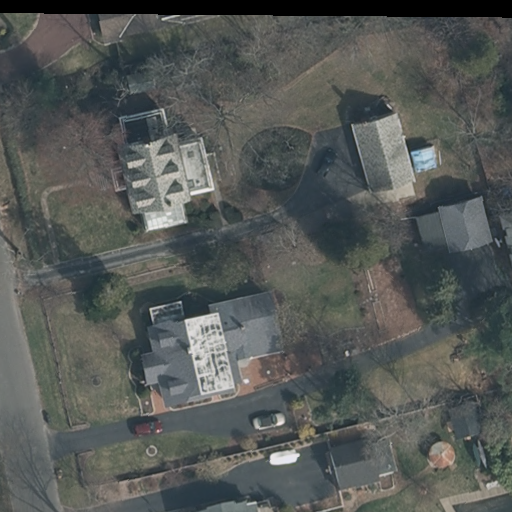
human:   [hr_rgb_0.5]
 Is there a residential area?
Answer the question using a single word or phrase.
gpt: yes

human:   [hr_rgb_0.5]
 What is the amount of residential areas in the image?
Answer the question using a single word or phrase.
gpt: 1

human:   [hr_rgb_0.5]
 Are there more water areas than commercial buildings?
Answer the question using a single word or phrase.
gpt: yes

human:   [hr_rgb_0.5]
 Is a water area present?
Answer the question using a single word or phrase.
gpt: yes

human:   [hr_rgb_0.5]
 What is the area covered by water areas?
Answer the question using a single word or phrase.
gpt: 5m2

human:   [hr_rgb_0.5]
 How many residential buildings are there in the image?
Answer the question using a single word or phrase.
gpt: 5

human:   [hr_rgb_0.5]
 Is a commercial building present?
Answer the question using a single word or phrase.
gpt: no

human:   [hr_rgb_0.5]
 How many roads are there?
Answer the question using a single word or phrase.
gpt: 1

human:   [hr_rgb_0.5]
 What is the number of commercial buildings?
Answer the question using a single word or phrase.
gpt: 0

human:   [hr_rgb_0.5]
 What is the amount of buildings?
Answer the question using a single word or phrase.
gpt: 9

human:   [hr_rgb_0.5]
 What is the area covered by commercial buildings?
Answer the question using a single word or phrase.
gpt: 0m2

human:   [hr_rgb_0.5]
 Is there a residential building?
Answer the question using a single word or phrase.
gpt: yes

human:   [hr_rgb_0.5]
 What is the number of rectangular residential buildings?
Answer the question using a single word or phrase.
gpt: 2

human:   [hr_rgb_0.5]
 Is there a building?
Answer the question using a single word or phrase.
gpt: yes

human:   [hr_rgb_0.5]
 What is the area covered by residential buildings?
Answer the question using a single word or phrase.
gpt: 1272m2

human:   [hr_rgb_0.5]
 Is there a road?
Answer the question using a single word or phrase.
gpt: yes

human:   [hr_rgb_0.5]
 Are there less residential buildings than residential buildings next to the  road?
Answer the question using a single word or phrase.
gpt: no

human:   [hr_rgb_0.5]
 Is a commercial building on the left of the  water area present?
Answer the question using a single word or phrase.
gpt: no

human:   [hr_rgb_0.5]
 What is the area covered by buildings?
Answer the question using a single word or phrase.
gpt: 1601m2

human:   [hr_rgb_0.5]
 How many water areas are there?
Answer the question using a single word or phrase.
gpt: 1

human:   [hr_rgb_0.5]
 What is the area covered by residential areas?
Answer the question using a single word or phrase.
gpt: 10595m2

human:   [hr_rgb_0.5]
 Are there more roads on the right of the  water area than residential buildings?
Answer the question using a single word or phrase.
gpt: no

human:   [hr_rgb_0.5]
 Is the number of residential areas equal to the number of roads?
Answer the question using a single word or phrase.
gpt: yes

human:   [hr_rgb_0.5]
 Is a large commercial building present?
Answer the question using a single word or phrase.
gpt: no

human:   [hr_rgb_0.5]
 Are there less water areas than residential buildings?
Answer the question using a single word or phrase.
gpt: yes

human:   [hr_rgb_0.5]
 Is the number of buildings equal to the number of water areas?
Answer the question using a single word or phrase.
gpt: no

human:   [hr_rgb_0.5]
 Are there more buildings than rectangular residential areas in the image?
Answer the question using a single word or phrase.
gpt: yes

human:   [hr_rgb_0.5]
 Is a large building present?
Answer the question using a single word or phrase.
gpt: no

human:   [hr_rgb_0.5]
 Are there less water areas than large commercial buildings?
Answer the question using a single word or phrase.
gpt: no

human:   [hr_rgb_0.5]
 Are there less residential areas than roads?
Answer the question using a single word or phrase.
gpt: no

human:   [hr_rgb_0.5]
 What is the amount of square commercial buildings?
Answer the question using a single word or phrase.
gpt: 0

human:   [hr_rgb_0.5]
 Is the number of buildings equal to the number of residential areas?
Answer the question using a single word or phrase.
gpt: no

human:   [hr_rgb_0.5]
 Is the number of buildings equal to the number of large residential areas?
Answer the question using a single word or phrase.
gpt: no

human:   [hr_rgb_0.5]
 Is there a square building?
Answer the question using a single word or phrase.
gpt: yes

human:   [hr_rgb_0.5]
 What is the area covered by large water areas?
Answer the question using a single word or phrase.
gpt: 0m2

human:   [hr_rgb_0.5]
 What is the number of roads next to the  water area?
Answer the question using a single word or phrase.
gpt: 1

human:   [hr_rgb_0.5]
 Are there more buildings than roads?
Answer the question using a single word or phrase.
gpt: yes

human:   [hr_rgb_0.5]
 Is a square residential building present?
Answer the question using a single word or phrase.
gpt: no

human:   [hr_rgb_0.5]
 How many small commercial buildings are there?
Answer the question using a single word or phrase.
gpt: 0

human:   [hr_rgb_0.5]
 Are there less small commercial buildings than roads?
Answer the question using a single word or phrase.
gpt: yes

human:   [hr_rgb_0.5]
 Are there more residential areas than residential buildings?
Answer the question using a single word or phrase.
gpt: no

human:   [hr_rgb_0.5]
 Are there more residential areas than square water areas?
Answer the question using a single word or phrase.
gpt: yes

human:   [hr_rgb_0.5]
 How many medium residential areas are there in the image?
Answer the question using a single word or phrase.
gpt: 0

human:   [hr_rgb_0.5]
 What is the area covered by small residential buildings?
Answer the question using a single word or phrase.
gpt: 0m2

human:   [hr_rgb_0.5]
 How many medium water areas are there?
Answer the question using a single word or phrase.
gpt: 0

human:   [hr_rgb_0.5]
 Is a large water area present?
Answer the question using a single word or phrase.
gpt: no

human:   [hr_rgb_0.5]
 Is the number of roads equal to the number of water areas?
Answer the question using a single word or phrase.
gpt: yes

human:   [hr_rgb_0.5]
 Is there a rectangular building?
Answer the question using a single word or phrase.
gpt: yes

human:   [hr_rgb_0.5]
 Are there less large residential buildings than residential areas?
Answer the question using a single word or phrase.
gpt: yes

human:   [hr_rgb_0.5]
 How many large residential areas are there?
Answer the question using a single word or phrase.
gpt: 1

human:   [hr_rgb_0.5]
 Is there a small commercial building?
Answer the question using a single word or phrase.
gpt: no

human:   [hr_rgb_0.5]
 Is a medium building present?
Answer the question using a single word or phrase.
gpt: yes

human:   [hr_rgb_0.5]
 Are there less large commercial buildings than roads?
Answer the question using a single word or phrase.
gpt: yes

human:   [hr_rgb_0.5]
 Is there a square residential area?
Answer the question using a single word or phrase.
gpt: no

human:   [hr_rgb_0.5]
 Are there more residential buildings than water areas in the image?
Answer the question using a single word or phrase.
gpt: yes

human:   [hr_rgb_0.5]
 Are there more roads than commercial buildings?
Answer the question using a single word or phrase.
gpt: yes

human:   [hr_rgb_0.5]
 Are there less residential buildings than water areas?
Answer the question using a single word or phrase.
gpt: no

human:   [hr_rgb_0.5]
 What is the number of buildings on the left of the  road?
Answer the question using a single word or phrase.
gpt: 0

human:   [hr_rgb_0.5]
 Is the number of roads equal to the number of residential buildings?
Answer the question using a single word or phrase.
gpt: no

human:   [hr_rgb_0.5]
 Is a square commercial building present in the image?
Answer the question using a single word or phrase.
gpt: no

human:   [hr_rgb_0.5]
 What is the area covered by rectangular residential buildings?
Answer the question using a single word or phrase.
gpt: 314m2

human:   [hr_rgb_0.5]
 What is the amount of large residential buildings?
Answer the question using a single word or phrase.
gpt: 0

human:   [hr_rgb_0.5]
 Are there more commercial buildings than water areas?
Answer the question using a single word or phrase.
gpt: no

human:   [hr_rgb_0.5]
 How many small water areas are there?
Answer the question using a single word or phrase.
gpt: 1